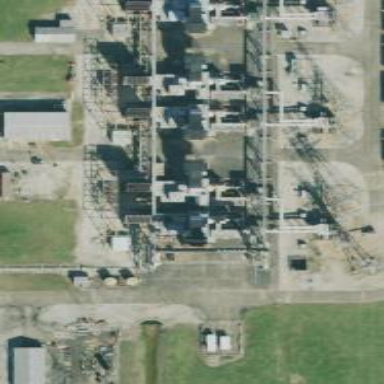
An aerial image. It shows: Gas turbine generator powered by gas.